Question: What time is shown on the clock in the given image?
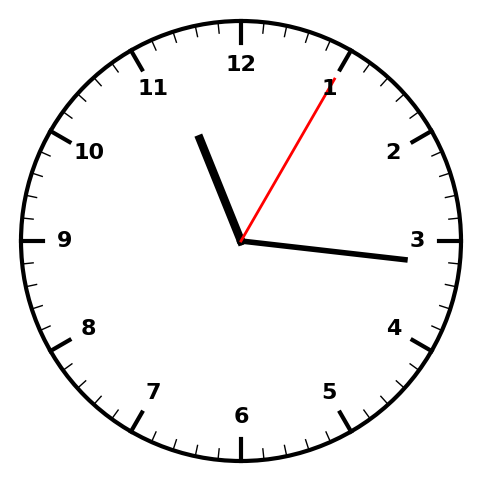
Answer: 11:16:05